Interaction volume radius: 5 \u00c5
Interaction volume height: 15 \u00c5
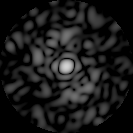
Disorder parameter: 0.7828